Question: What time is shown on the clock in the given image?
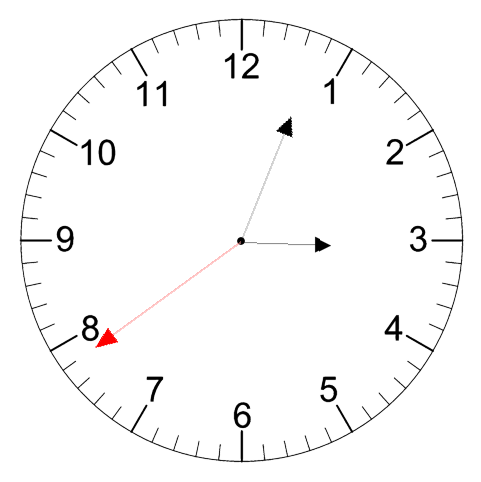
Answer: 03:03:39